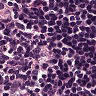
Metastatic tissue present: no